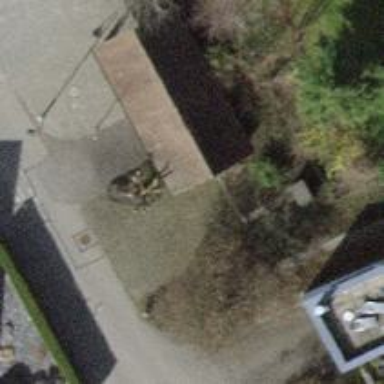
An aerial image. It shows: Building serving as substation.